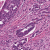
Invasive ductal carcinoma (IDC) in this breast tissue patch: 1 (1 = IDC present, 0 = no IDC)